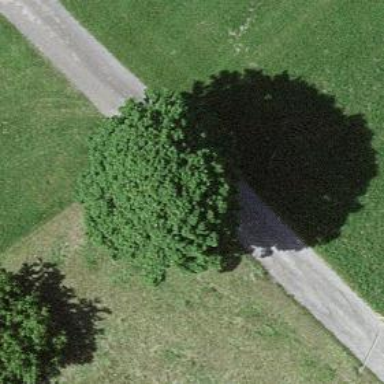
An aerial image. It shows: Black bench.